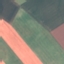
Land use / land cover class: AnnualCrop